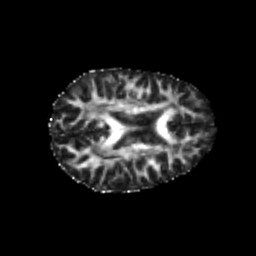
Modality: FA
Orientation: axial
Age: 20
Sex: female
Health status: healthy
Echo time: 0.074 s